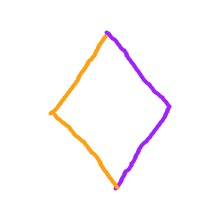
Shape: rhombus